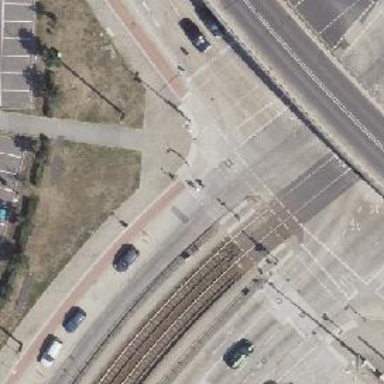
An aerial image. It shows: Crossing with traffic signals and pedestrian island.